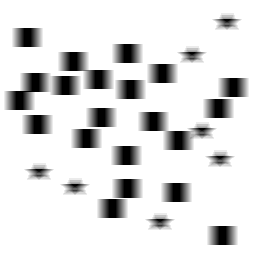
Squares: 21
Triangles: 0
Stars: 7
Total shapes: 28